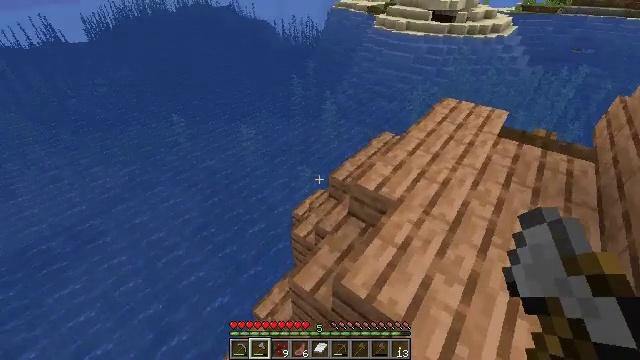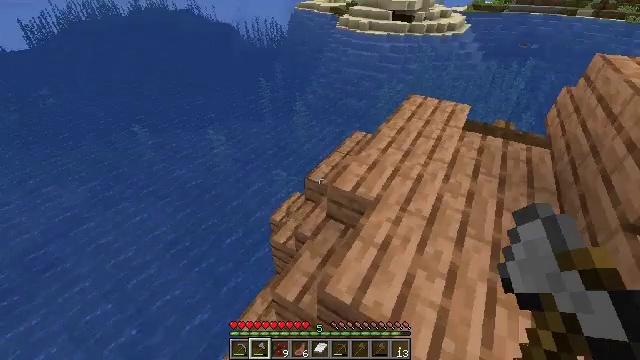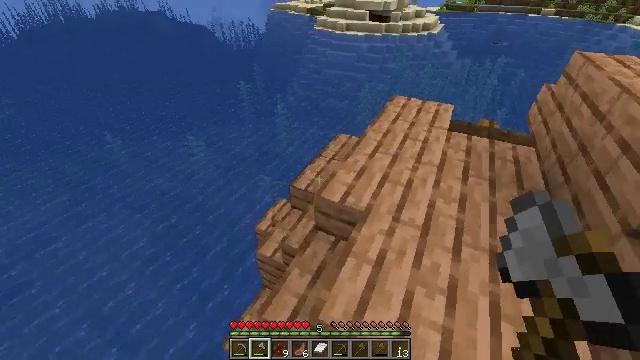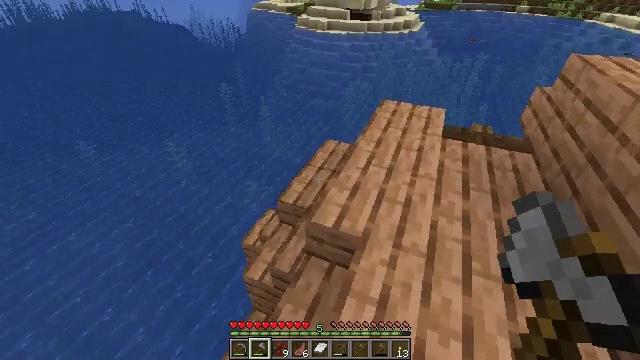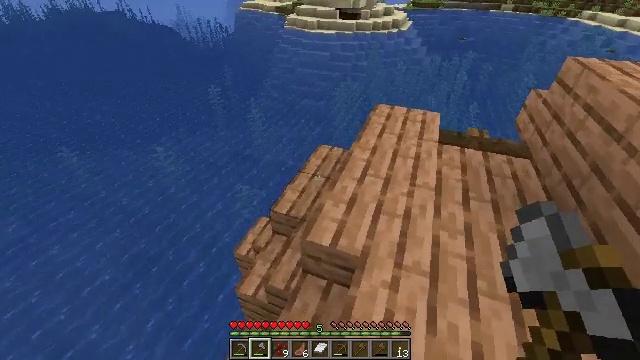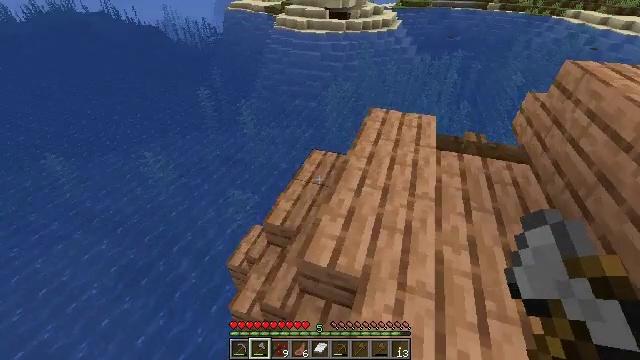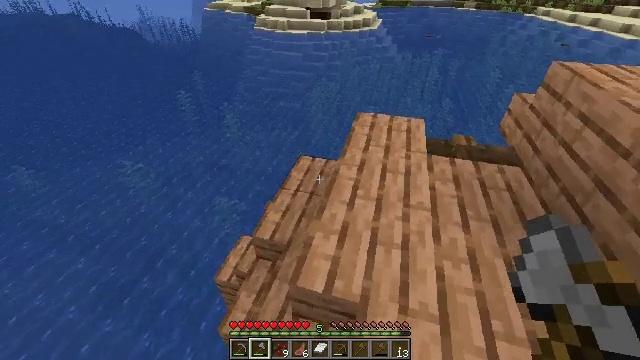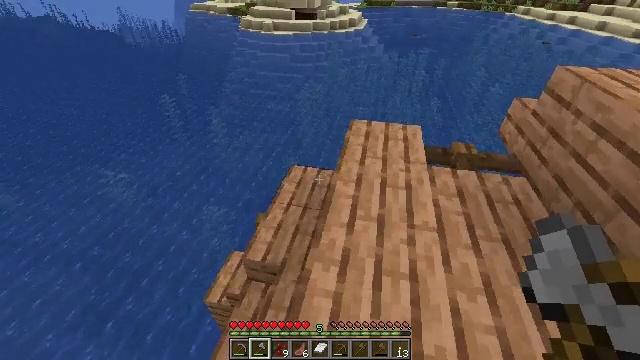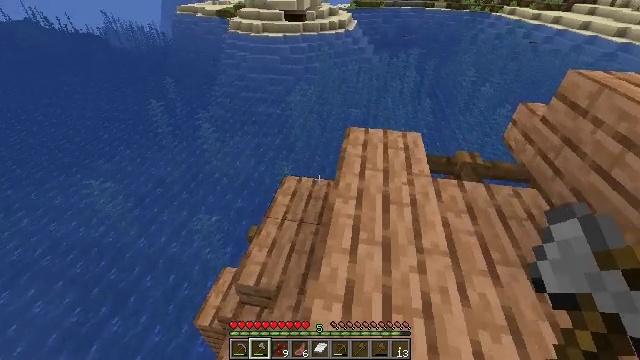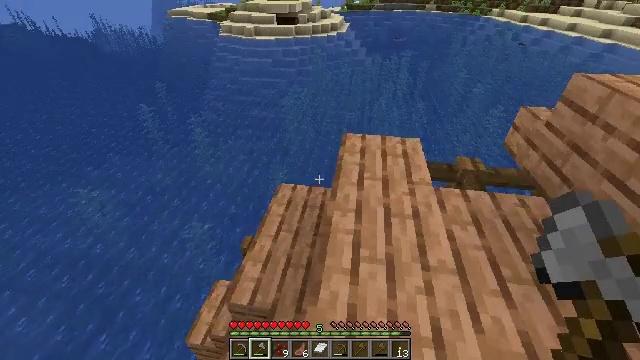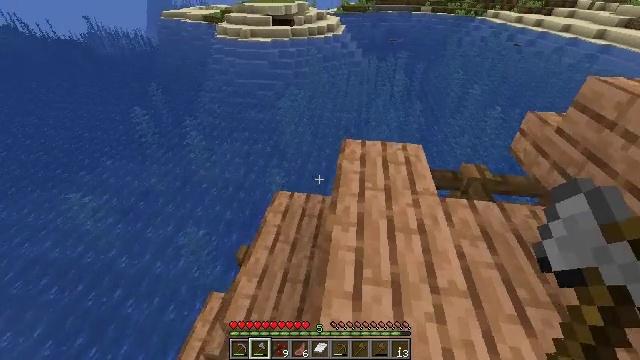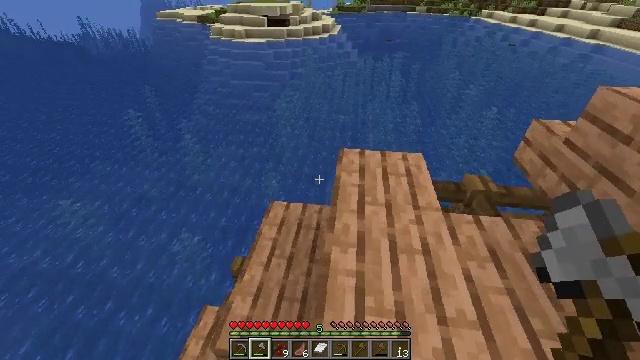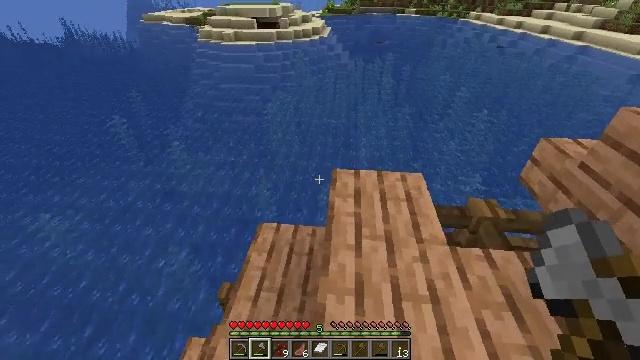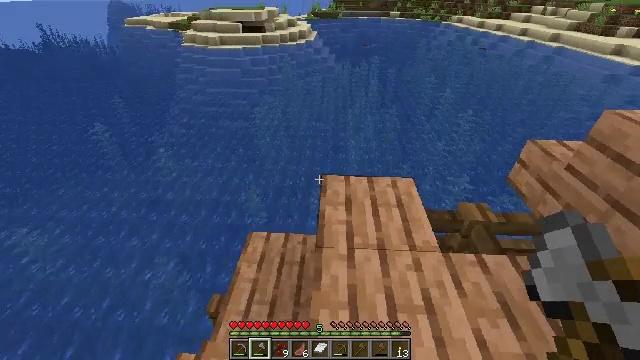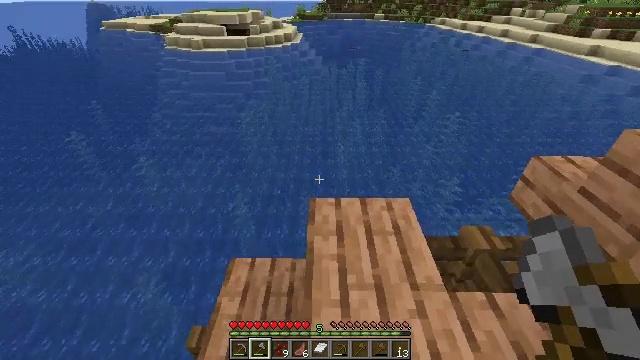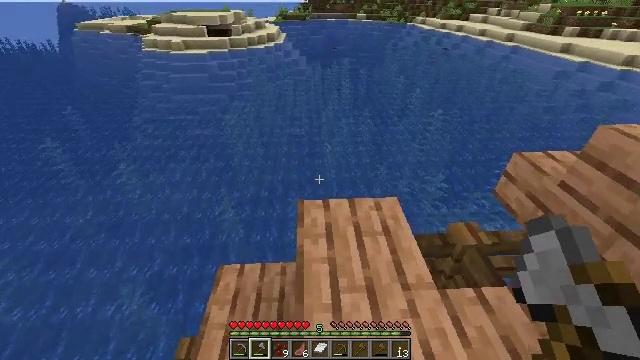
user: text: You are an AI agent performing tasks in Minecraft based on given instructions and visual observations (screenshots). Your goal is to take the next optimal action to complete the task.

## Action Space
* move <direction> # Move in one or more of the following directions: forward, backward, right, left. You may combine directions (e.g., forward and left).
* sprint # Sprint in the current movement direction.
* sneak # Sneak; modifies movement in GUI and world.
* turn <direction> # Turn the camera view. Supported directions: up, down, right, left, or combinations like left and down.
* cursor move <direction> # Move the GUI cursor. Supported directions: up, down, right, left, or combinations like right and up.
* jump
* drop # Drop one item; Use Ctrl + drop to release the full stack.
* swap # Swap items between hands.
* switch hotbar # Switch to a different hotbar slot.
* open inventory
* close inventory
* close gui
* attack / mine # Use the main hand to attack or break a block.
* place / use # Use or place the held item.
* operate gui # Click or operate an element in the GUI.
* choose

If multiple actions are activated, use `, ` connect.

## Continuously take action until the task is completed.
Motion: motion action
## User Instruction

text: Attack the spruce planks to recycle them.
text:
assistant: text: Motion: move forward, turn right
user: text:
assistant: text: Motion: move forward, turn right
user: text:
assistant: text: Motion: move forward, turn right
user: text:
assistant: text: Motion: move forward, turn right
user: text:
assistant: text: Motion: move forward, turn right
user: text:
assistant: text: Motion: move forward, turn right
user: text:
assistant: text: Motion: move forward, turn right
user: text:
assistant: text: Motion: move forward, turn right
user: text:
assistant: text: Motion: move forward, turn right
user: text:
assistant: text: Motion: move forward
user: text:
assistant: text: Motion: move forward
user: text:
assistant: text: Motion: move forward, turn right
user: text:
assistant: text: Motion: move forward, turn right
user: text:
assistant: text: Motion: move forward, turn right
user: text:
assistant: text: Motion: move forward, turn right
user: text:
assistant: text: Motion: move forward, turn right
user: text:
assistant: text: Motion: move forward, turn right and down
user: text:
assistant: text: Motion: move forward, turn right and down
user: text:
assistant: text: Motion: move forward, turn right and down
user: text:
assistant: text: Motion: move forward, turn right and down
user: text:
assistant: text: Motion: turn right and down
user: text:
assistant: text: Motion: turn down
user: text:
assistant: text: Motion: turn left
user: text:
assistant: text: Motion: no_op
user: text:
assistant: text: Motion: no_op
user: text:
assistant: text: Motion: no_op
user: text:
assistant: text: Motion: turn left and up
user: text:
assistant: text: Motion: turn left
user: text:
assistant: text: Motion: turn left
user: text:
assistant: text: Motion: turn left and down